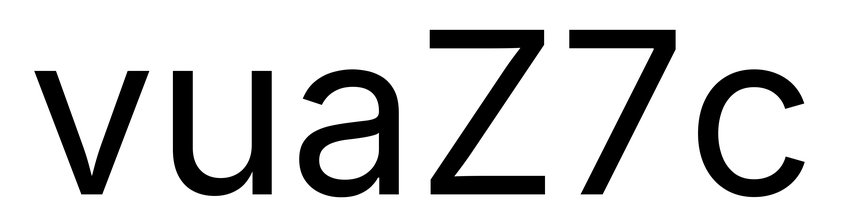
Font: Inter_Regular